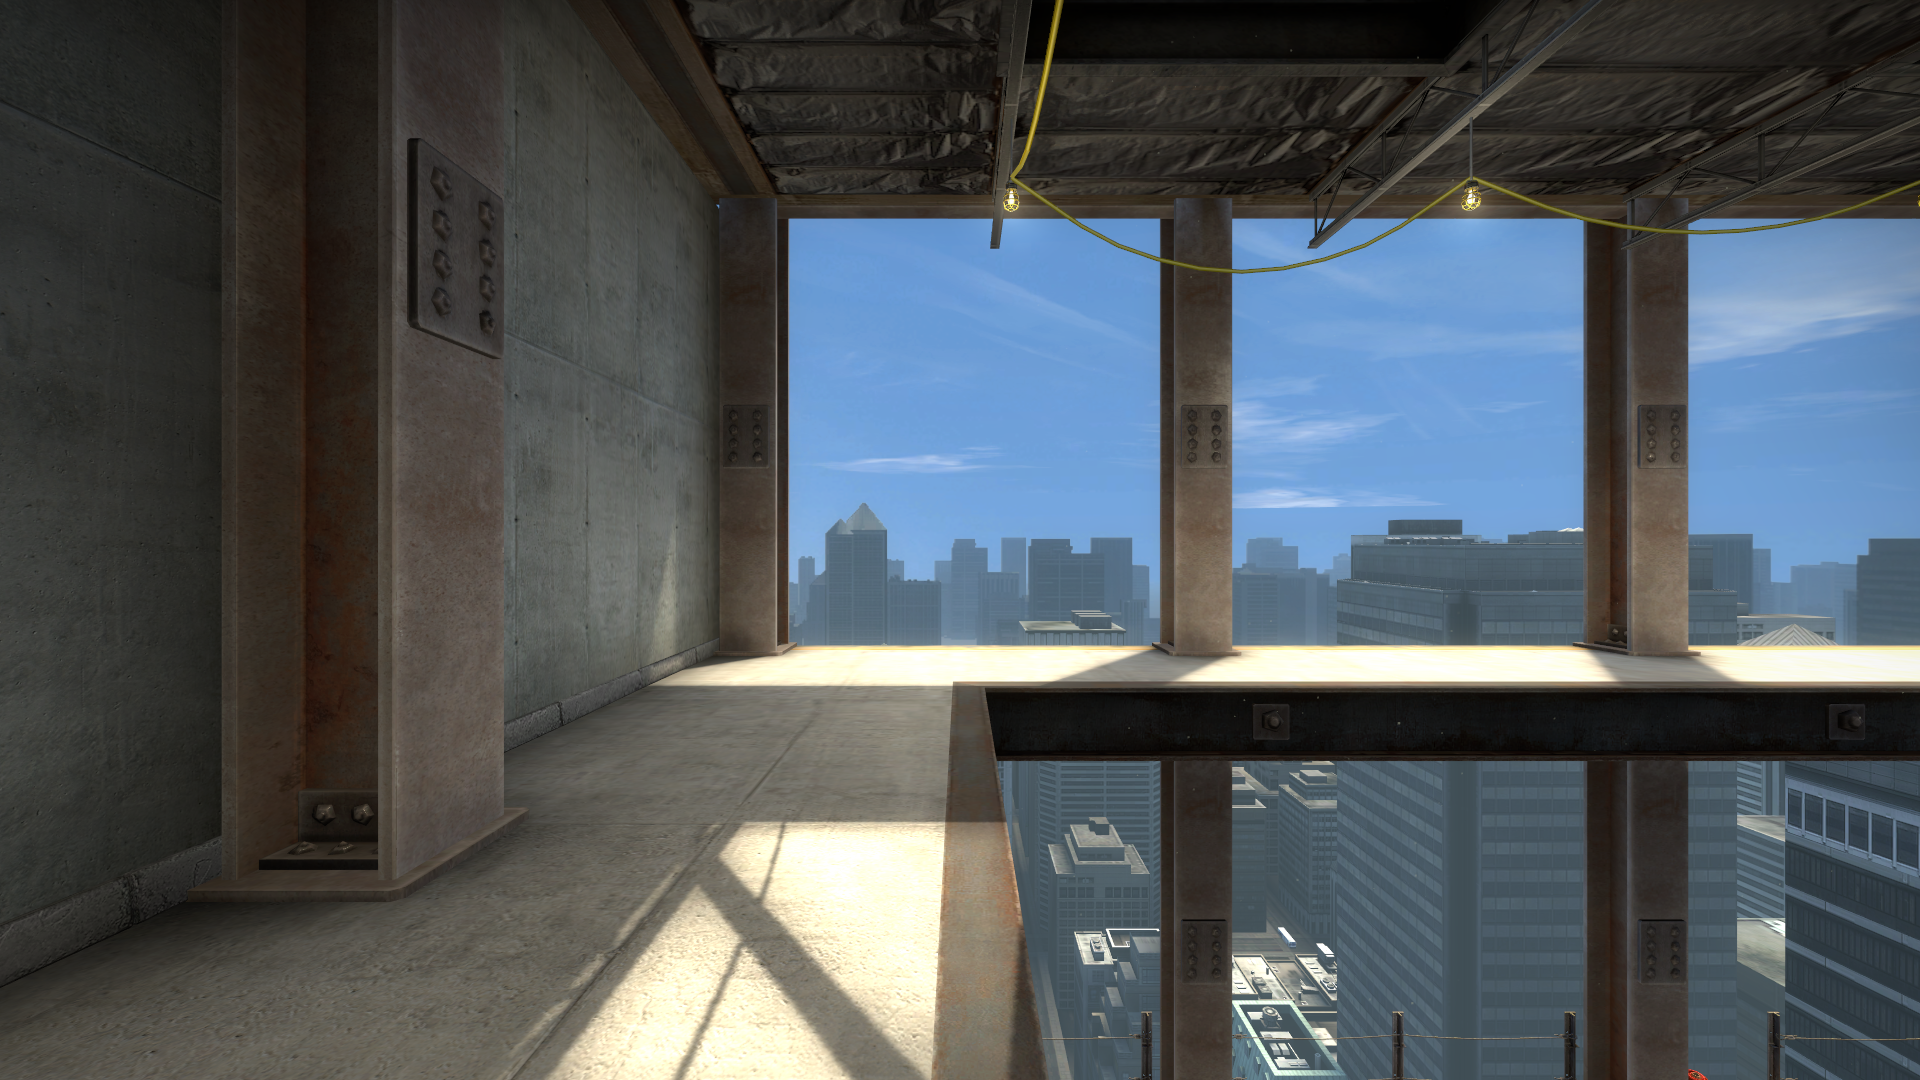
Map: de_vertigo